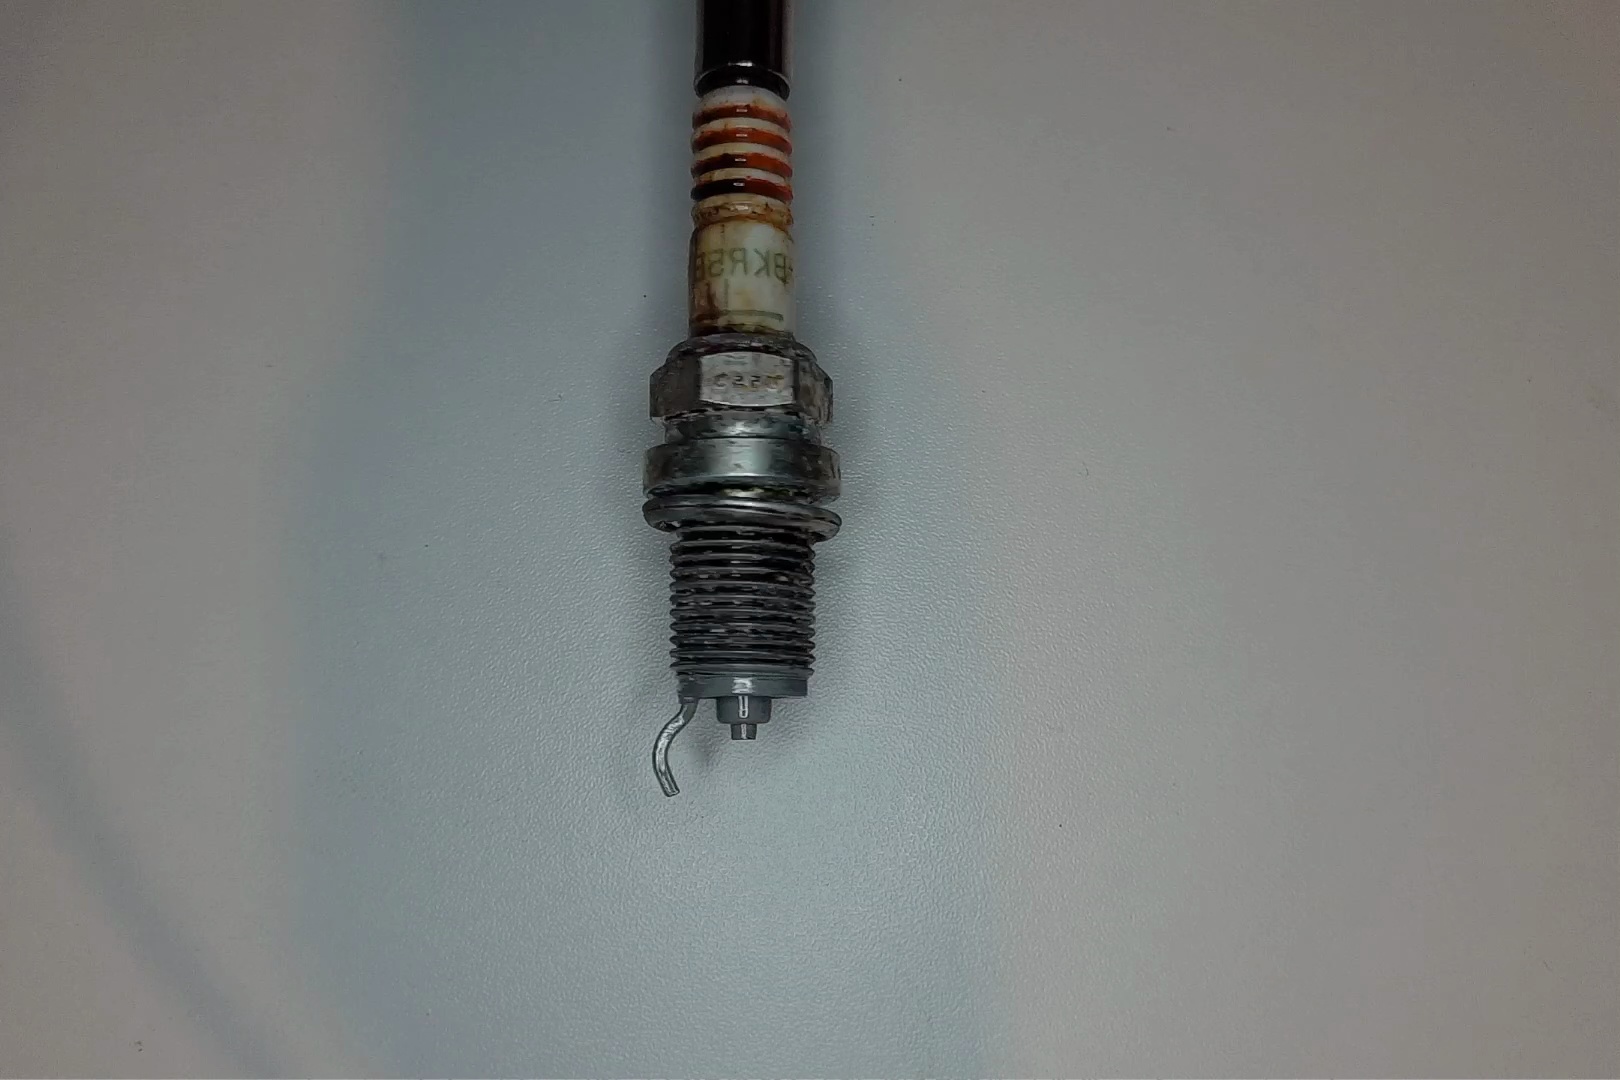
Label: anomaly